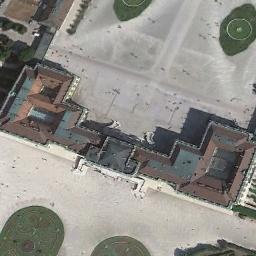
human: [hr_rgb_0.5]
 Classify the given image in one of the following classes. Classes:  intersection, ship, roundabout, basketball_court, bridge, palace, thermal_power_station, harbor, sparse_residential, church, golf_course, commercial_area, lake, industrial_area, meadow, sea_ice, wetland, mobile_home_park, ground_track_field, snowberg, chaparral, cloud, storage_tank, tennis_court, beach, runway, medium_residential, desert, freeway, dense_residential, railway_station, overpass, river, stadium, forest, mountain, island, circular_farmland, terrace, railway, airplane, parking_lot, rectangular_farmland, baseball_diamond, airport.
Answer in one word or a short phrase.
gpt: palace